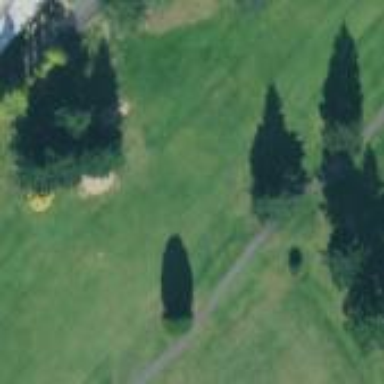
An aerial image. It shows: Golf fairway surrounded by grass.